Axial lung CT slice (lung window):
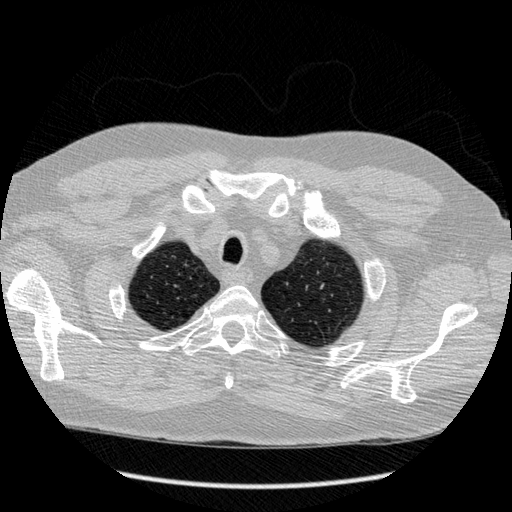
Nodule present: no